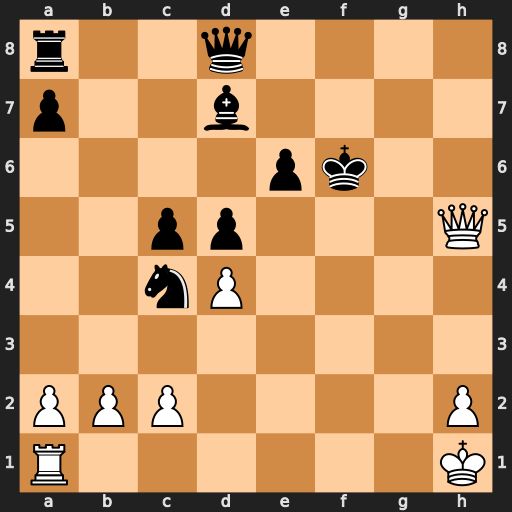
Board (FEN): r2q4/p2b4/4pk2/2pp3Q/2nP4/8/PPP4P/R6K
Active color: w
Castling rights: -
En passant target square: -
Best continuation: Qh4+ Kf7 Qh7+ Ke8 Rg1 Qf6 Rg8+